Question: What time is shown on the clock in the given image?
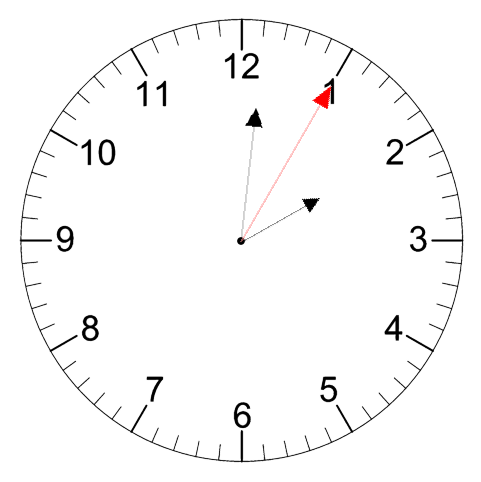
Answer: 02:01:05